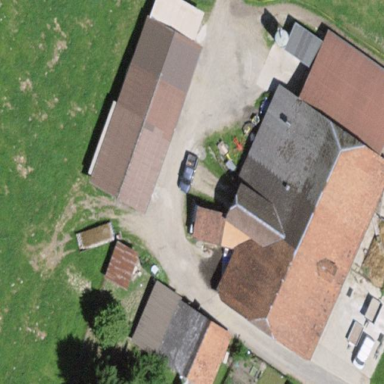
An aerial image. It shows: Farmyard area.